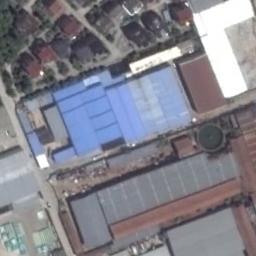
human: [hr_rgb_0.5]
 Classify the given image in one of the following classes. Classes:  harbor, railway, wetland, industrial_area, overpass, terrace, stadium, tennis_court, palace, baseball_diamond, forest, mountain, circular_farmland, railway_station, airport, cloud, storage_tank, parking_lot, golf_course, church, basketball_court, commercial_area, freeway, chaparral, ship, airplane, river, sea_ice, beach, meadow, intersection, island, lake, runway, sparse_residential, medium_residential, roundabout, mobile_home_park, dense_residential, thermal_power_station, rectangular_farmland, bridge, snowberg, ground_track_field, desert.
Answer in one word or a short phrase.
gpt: industrial_area